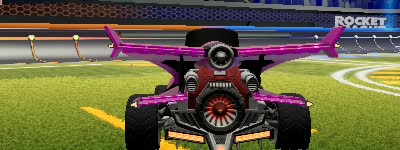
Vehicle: aftershock